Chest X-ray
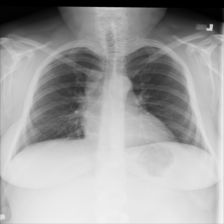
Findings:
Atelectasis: negative
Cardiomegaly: negative
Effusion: negative
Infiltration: negative
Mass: negative
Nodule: negative
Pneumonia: negative
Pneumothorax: negative
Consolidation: negative
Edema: negative
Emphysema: negative
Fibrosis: negative
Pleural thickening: negative
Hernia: negative